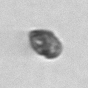
Label: Heterocapsa_rotundata